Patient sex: M
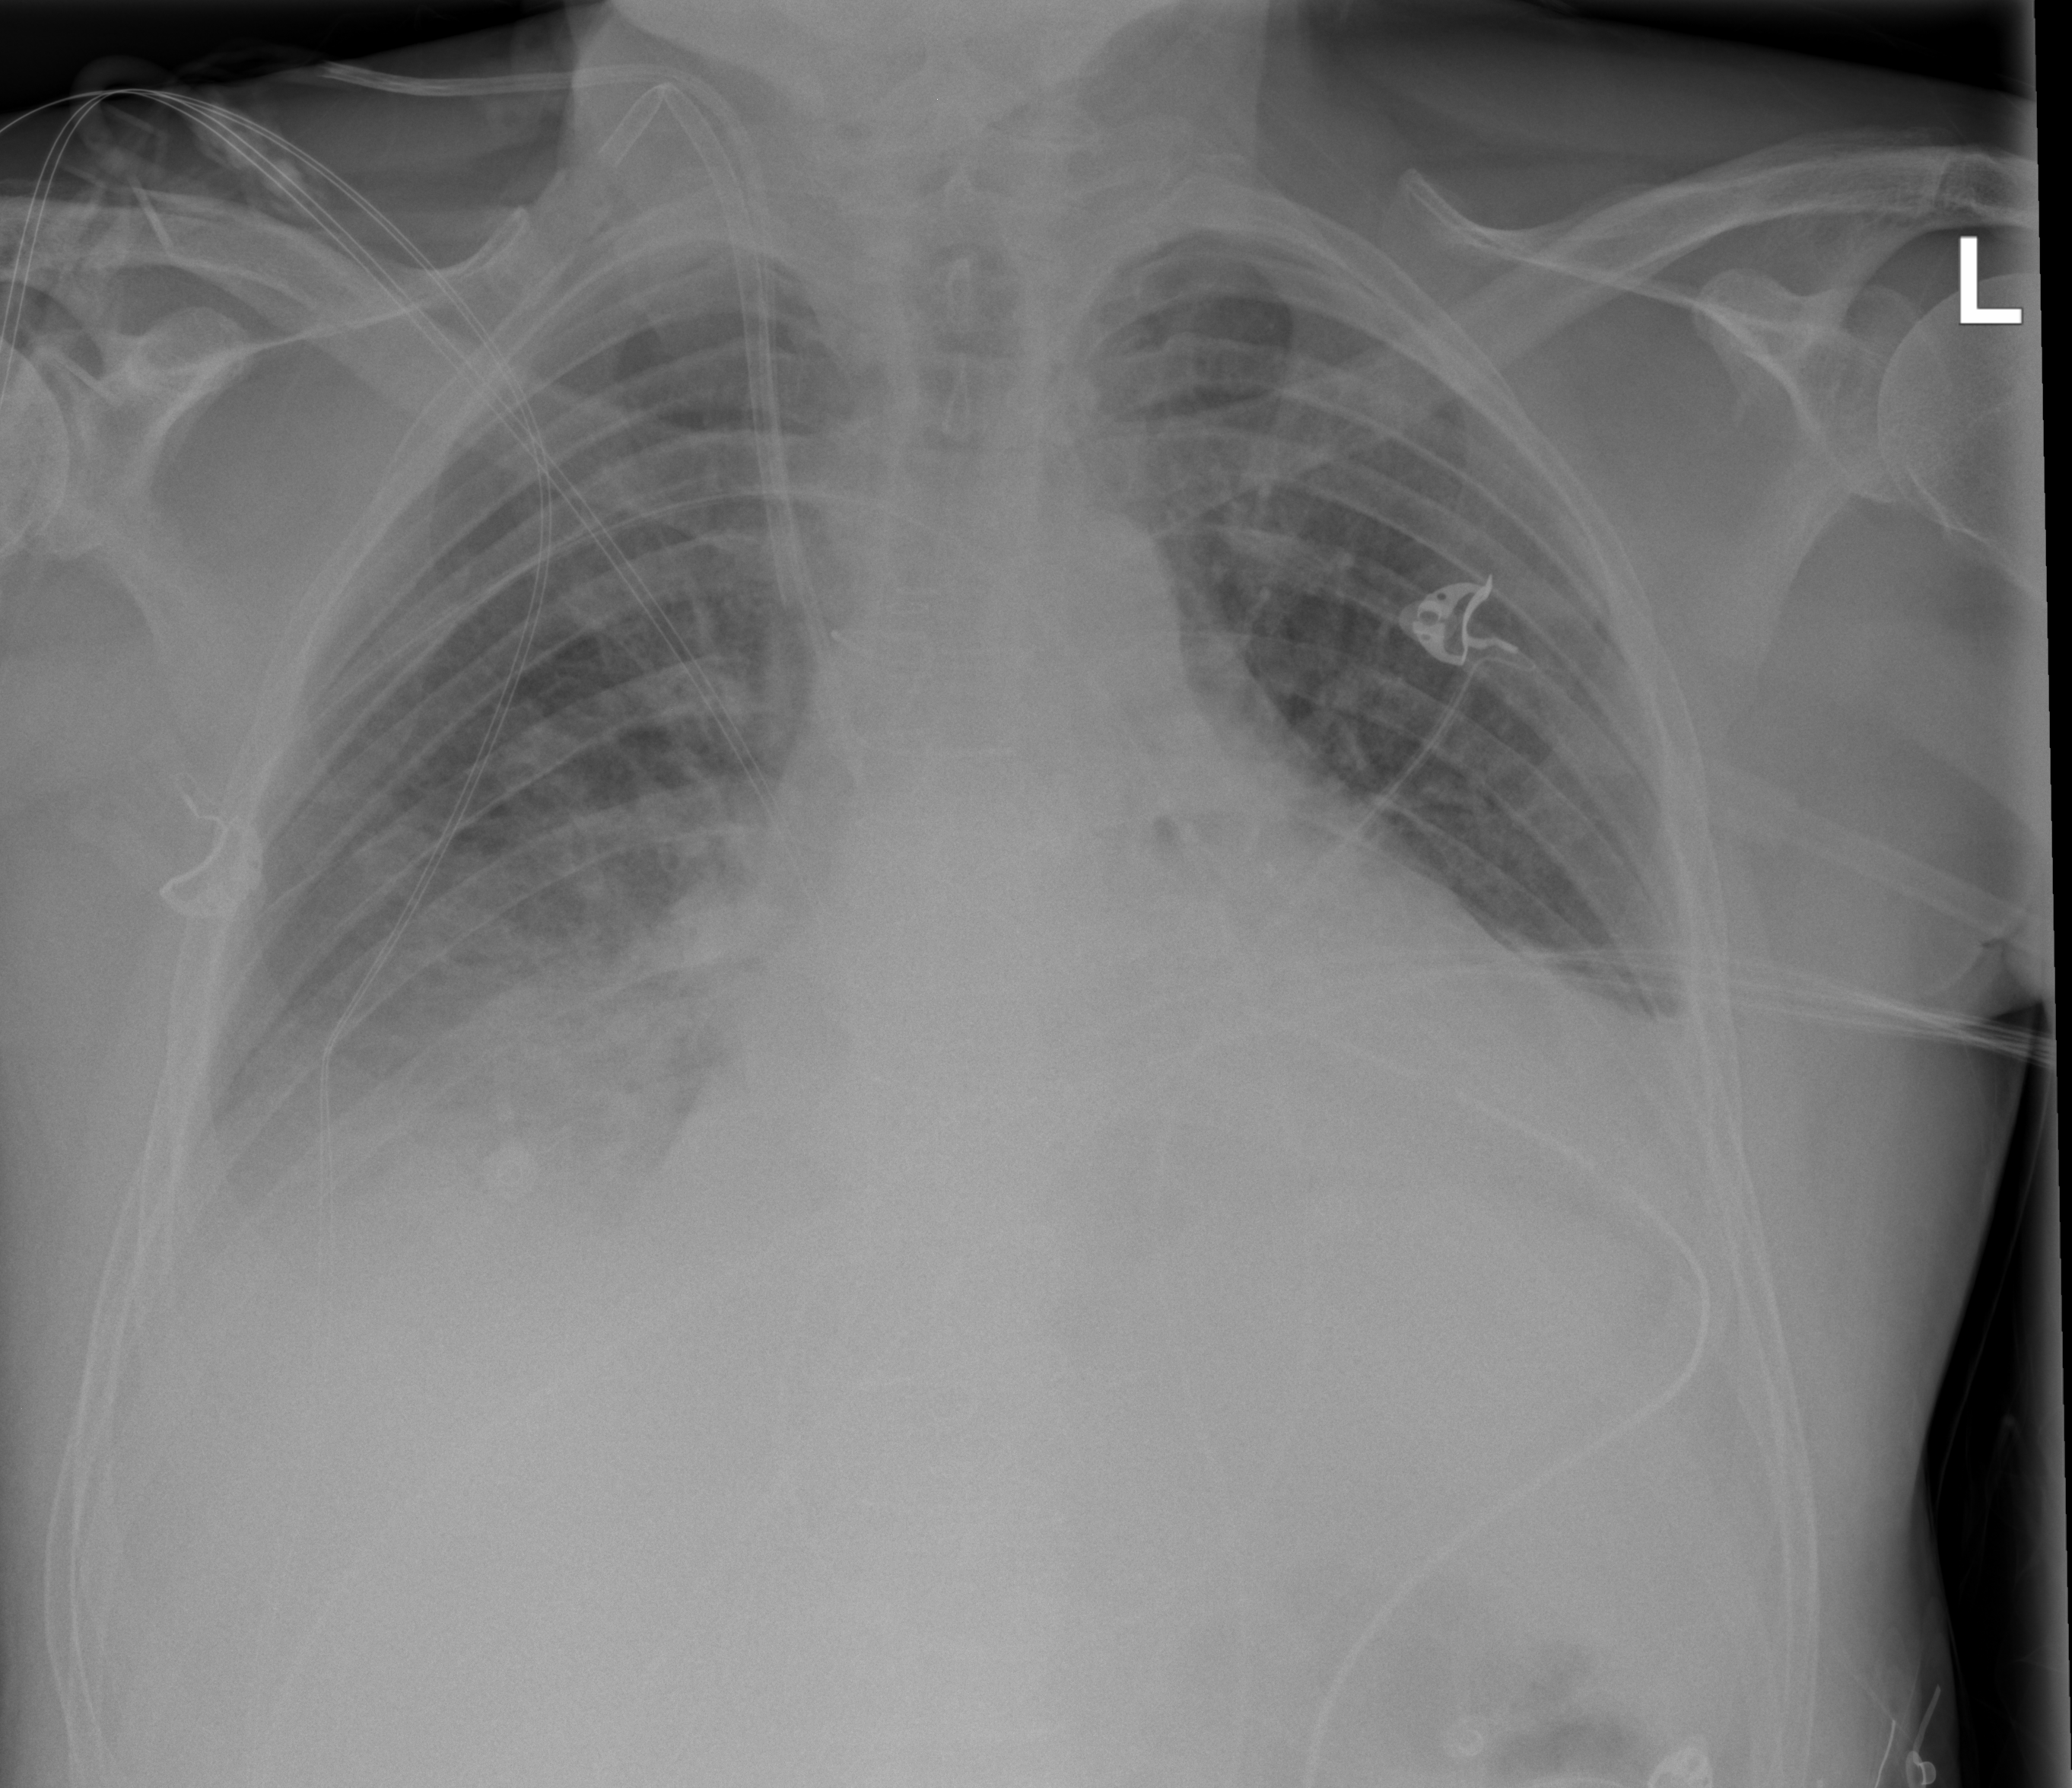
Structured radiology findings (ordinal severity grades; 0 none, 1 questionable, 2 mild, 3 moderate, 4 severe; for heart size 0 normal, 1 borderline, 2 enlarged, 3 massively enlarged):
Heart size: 2
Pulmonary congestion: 2
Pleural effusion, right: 3
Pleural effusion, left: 2
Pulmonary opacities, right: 1
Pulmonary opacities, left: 0
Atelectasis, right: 2
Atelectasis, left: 2